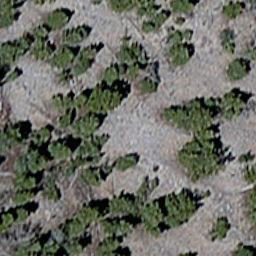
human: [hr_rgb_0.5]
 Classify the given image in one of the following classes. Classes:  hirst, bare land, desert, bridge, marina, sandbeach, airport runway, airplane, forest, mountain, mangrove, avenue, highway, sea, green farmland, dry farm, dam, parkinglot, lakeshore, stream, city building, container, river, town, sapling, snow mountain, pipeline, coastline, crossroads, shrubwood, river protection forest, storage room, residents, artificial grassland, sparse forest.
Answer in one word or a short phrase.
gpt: sparse forest